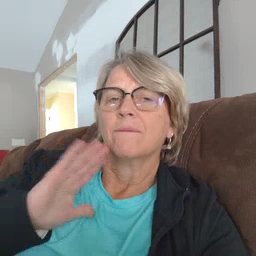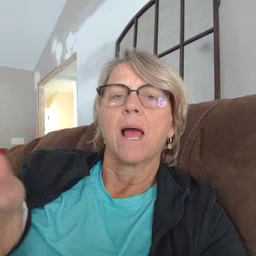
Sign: fine